Interaction volume radius: 5 \u00c5
Interaction volume height: 15 \u00c5
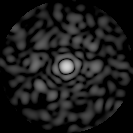
Disorder parameter: 0.8012